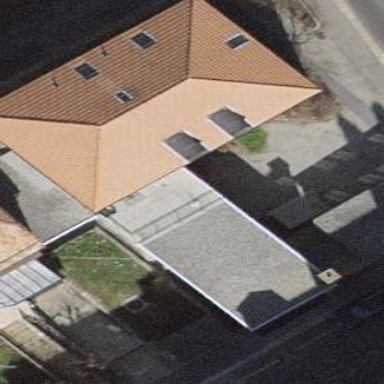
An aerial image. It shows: Building with flat roof.